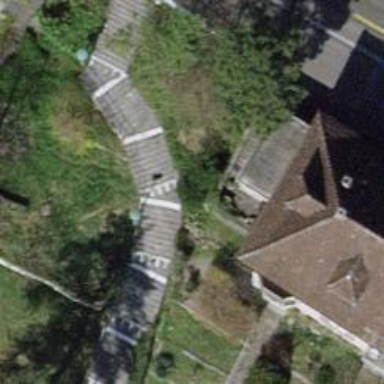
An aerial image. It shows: Steps with sett surface.